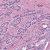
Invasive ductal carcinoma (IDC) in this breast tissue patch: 1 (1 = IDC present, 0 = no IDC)